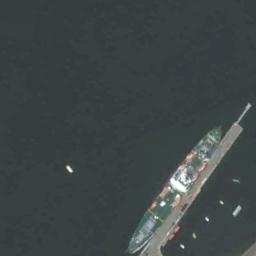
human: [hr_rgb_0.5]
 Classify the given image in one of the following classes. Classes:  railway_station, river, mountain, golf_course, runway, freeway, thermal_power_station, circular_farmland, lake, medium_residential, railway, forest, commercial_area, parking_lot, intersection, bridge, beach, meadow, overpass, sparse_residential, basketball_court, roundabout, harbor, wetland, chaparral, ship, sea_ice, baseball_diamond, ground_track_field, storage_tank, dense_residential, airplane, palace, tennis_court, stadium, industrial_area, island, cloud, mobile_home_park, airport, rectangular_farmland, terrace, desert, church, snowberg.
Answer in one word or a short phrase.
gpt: ship